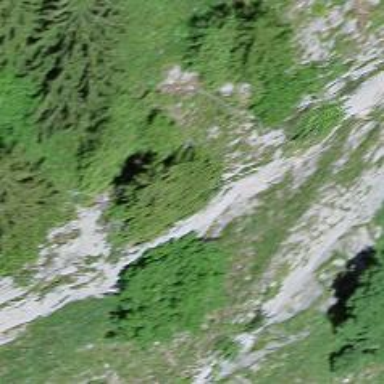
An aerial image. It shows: Natural cliff.